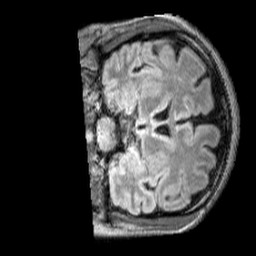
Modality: FLAIR
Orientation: coronal
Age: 39
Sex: female
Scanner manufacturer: siemens
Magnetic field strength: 3 T
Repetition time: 5 s
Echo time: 0.387 s